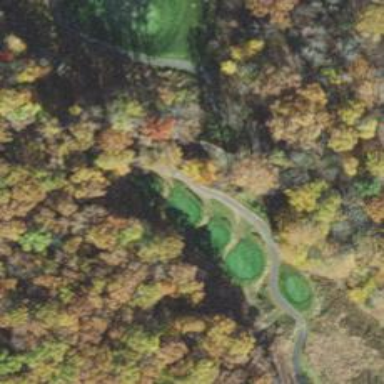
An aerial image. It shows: Path designated for golf carts.